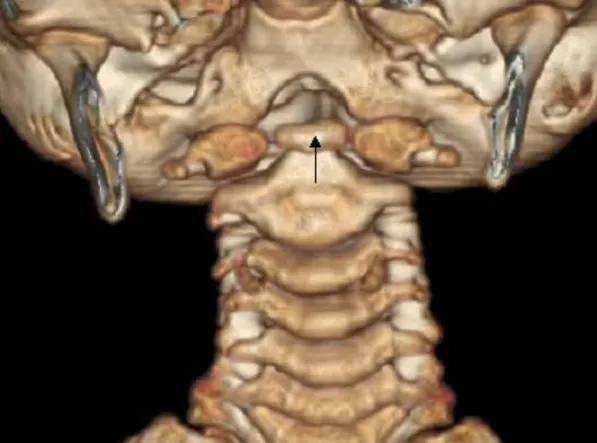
3D reconstruction CT scan ; Hypoplastic anterior arch of the atlas and the impacted os terminale of the odontoid (arrow) between the two halves of the maldeveloped anterior arch of the atlas-the os terminale usually fuses at 12 years of age-this can be confused with fracture.
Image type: radiology (ct)